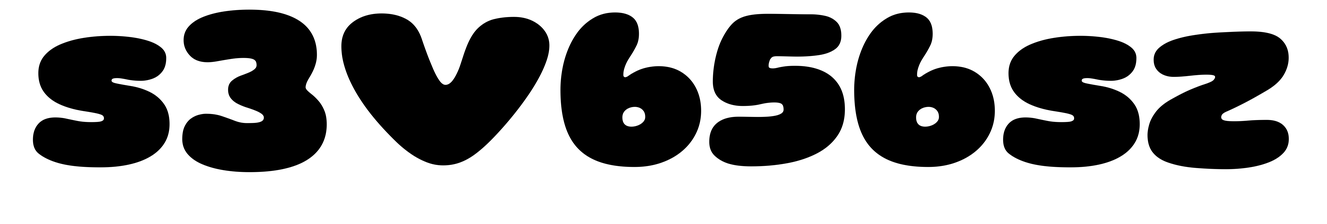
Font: Gluten_Black